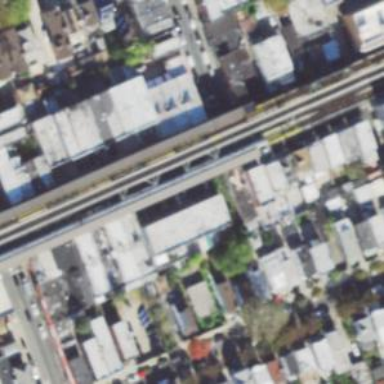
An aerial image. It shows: Bridge over electrified rail tracks leading to service yard.